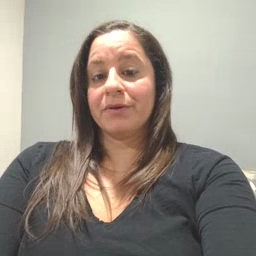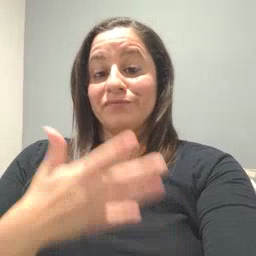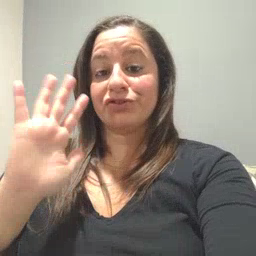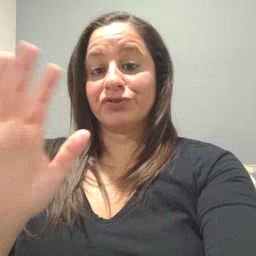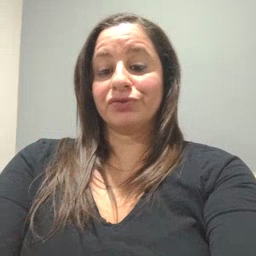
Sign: finish